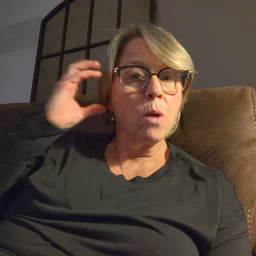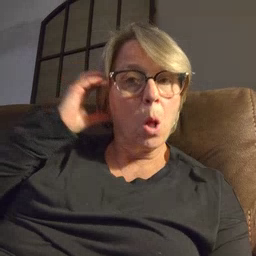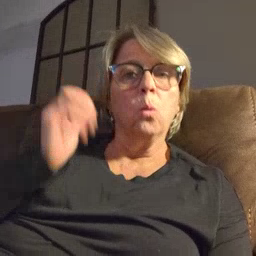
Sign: radio